Question: As title says. I am facing why <URL> mirror on GitHub don't show output in terminal using this command:
'''
wget --no-check-cert -q -O - "http://api.github.com/repos/bminor/glibc/branches" | grep release
'''
but on GitHub there is for example:

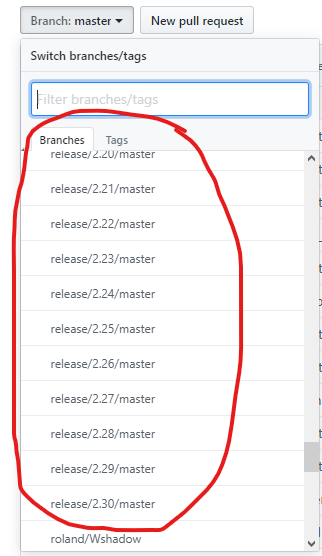
Answer: The response is <URL>. If you look at response headers:
'''
Link: <https://api.github.com/repositories/<PHONE>/branches?page=2>; rel="next", <https://api.github.com/repositories/<PHONE>/branches?page=10>; rel="last"
'''
you'll see that you're looking at page 1 of 10. You can increase the number of records per page using a query string parameter up to 100:
'''
curl -Lv 'http://api.github.com/repos/bminor/glibc/branches?per_page=100'
'''
but you still have to get the other pages in your case; the desired page is selected using the 'page' query string parameter, e.g.:
'''
$ curl -sL 'http://api.github.com/repos/bminor/glibc/branches?page=2&per_page=100' | jq -r '.[] | select(.name | contains("release")).name'
hjl/release/2.20/master
hjl/x32/release/2.12
hjl/x32/release/2.15
'''
Alternatively, using the GitHub CLI:
'''
gh api --method GET repos/bminor/glibc/branches --raw-fielg page=2 --raw-field per_page=100 --jq '.[] | select(.name | contains("release")).name'
'''